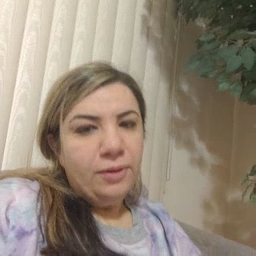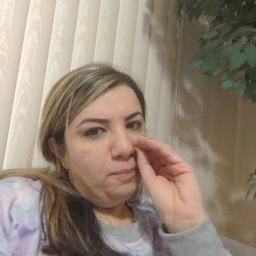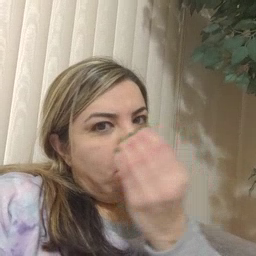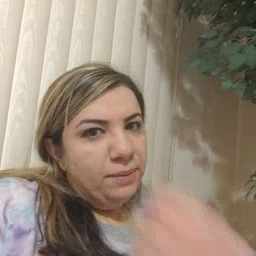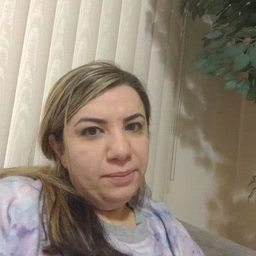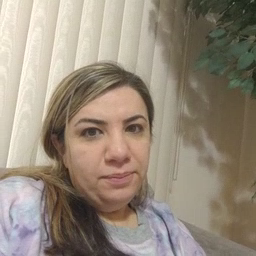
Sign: flower